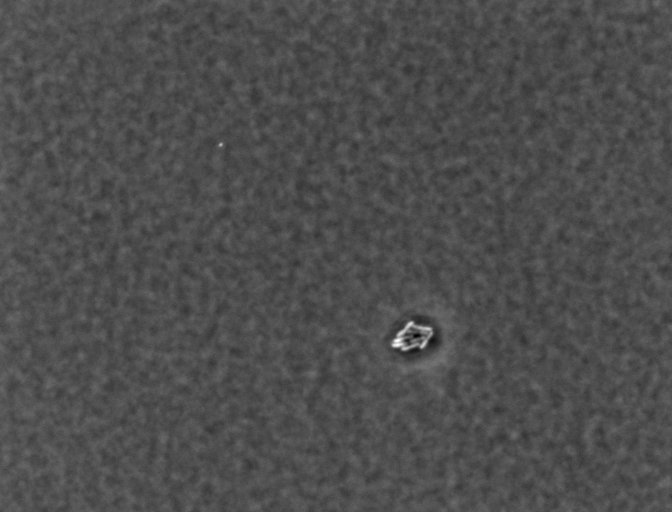
Salmonella enterica Enteritidis